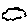
Label: cloud